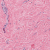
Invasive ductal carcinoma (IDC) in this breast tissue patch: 0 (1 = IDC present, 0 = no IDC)